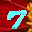
Label: 7